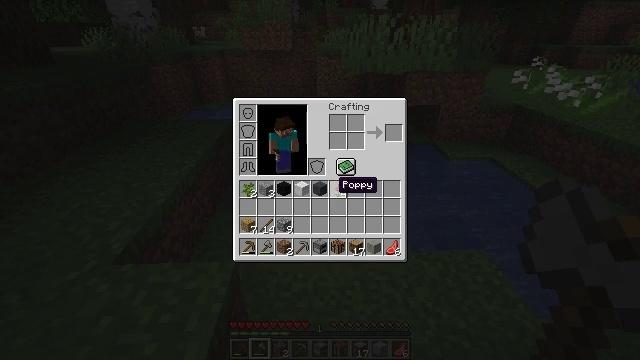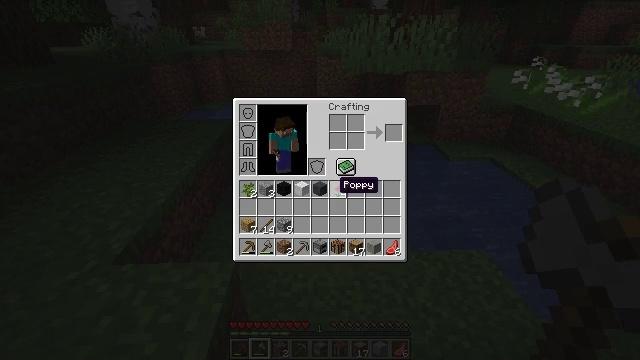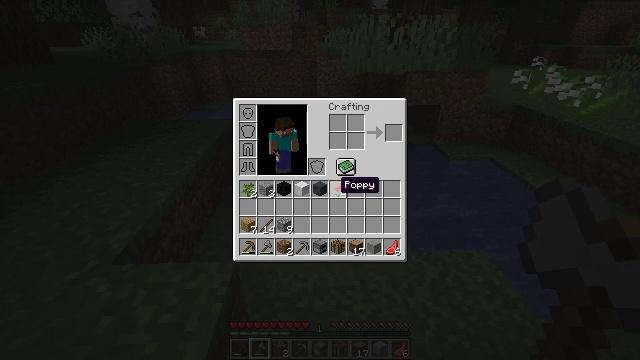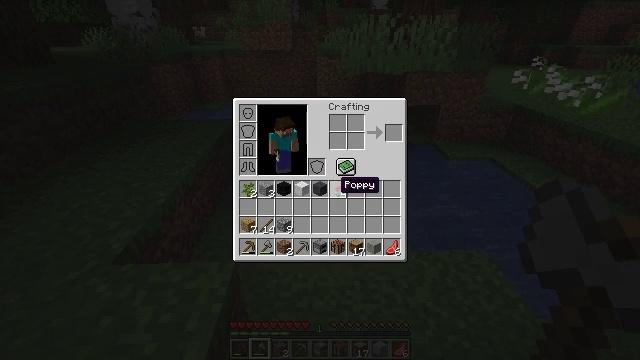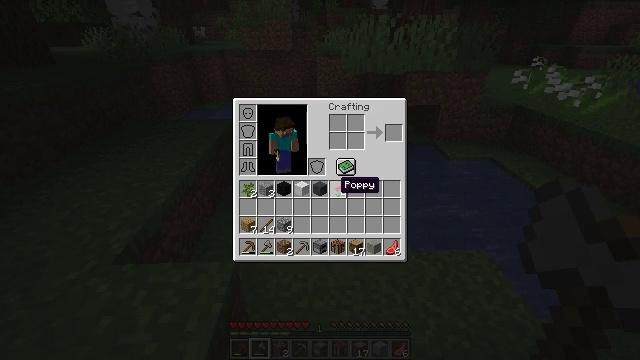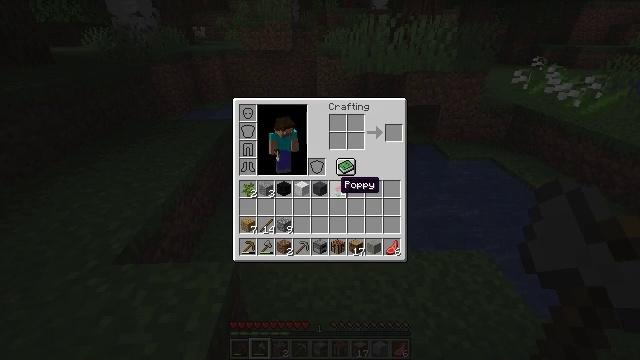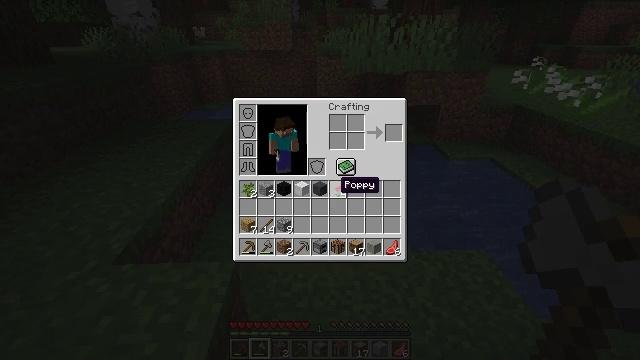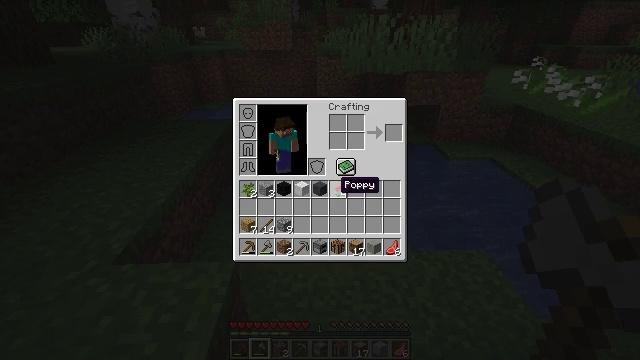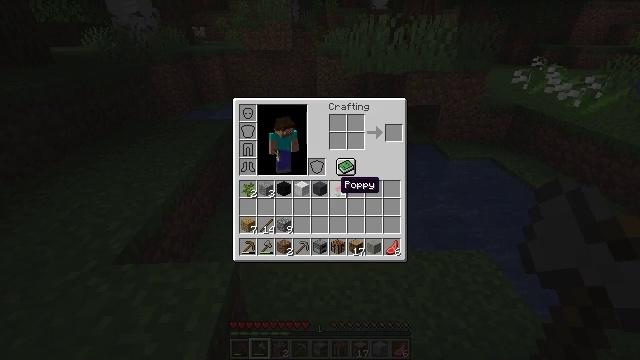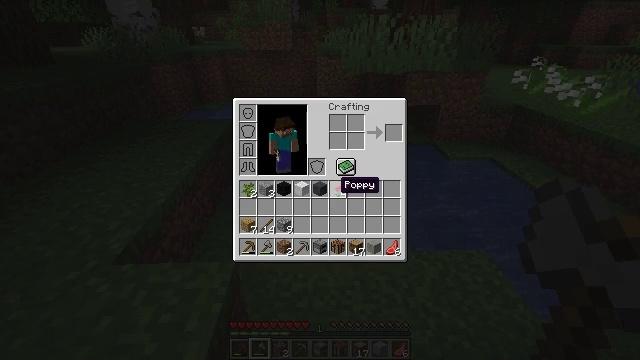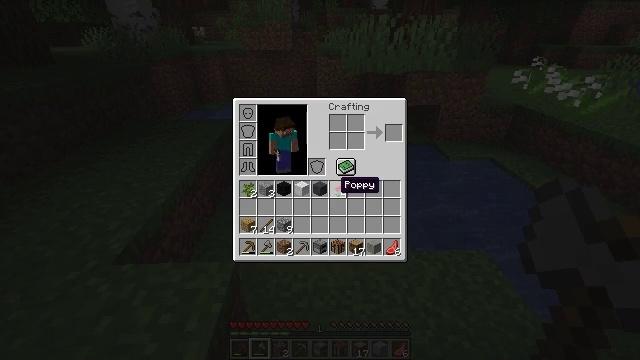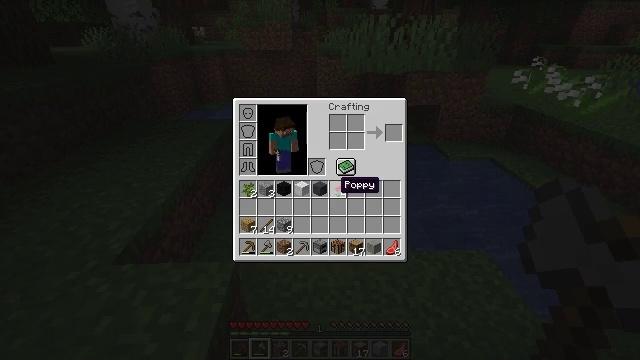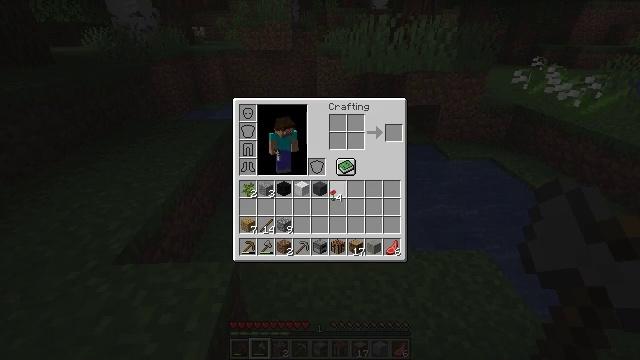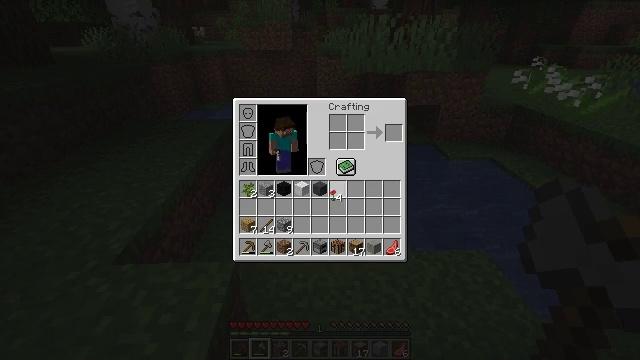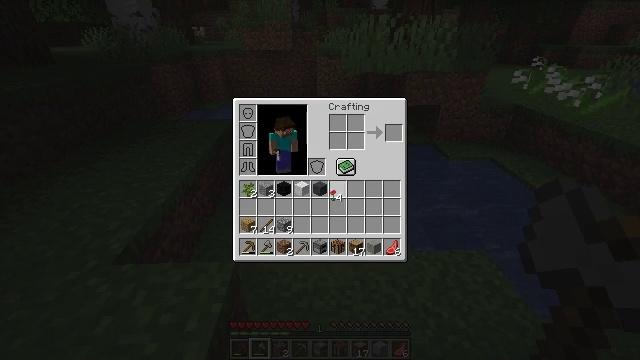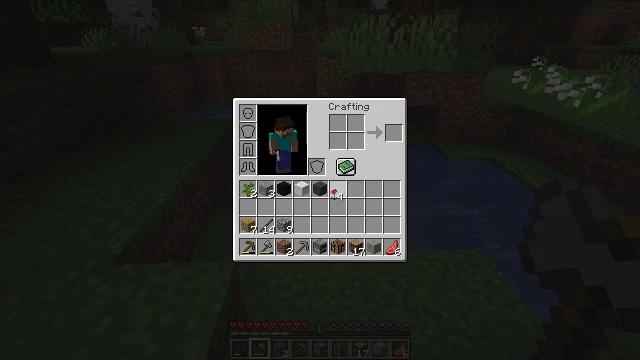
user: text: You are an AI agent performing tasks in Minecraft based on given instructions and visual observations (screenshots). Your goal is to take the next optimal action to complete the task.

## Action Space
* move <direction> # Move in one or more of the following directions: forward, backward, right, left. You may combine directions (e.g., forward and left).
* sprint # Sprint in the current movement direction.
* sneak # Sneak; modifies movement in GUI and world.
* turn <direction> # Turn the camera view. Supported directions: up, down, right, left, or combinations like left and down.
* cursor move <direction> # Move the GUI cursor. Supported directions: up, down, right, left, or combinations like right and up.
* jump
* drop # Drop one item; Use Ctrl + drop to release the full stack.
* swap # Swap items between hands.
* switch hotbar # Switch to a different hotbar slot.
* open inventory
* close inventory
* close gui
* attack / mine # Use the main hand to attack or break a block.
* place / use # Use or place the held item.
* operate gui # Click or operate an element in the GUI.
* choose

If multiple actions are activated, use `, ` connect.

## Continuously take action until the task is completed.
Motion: motion action
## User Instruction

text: Open the inventory to craft red dye.
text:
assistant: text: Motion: no_op
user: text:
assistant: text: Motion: no_op
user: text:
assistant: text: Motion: no_op
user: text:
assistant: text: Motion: no_op
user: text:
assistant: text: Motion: no_op
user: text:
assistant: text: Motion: no_op
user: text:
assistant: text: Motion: no_op
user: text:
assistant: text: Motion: no_op
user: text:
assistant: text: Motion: no_op
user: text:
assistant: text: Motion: no_op
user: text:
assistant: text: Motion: no_op
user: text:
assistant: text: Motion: operate gui
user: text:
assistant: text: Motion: operate gui
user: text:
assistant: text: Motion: operate gui
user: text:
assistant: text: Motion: no_op
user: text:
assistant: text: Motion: no_op
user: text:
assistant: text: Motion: cursor move up
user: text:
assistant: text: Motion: no_op
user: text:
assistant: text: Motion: no_op
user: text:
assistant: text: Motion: no_op
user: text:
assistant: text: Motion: no_op
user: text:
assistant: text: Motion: no_op
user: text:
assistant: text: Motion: no_op
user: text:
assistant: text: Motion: no_op
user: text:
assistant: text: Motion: no_op
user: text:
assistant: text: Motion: no_op
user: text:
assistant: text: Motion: no_op
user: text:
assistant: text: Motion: no_op
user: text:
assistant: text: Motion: no_op
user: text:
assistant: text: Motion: no_op